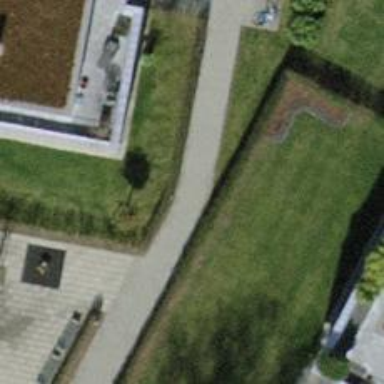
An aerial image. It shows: Footway made of paving stones.